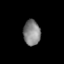
Tissue: lung
Cell type: Endothelial cells
Senescence score: 0.5508
Nuclear area (px): 421
Mean DAPI intensity: 131.691